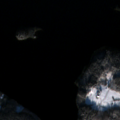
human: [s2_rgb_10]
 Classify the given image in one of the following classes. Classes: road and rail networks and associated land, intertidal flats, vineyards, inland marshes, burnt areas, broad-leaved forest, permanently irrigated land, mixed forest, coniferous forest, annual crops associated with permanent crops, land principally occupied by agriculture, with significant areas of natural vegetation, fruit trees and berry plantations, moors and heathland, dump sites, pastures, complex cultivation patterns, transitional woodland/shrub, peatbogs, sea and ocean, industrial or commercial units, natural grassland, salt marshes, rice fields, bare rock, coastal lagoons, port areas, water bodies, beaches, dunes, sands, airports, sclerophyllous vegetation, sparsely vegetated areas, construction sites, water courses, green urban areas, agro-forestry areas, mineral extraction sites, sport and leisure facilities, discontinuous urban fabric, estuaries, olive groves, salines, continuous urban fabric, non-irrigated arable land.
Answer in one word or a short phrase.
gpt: mixed forest, water bodies